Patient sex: M
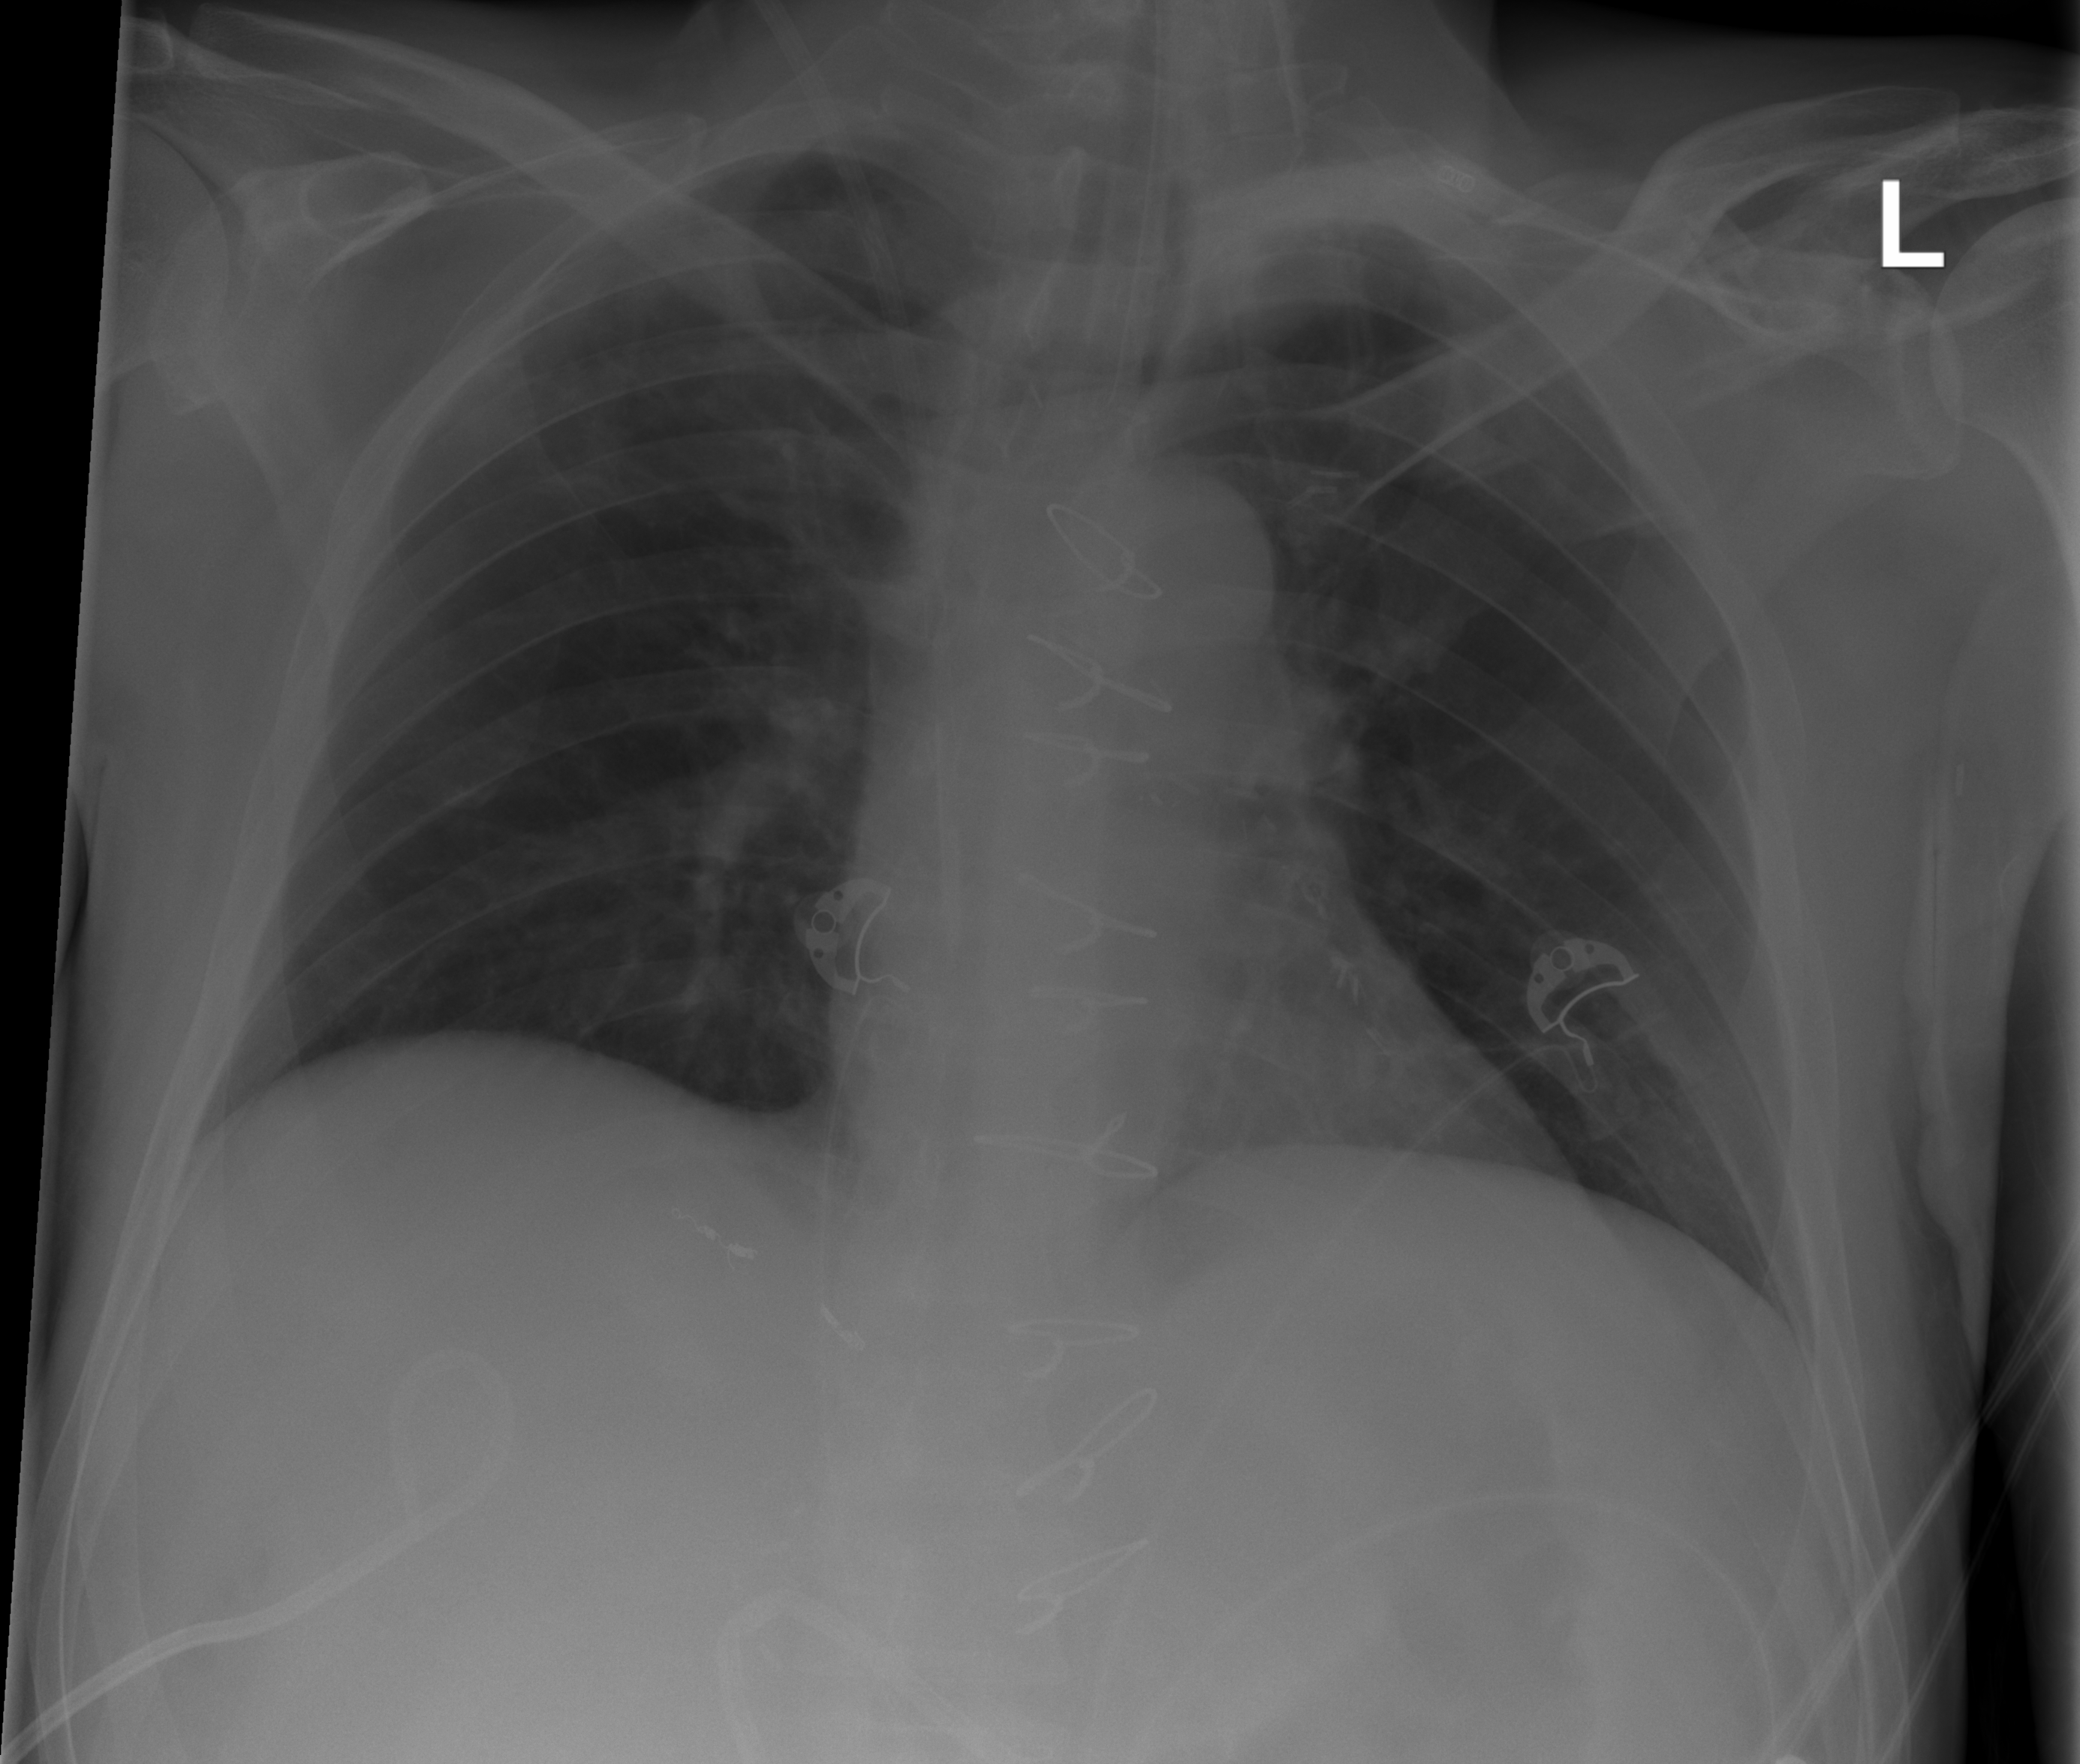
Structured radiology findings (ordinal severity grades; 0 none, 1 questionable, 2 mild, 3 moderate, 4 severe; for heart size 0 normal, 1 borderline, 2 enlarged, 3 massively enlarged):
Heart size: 2
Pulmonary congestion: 0
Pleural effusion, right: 0
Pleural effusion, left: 0
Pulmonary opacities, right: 0
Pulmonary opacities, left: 0
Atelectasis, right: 2
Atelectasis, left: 2